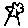
Label: tree